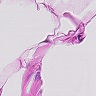
Metastatic tissue present: no